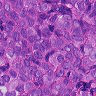
Metastatic tissue present: yes